Aerial crown-view tile of a tropical tree (Barro Colorado Island, Panama), acquired 20240611:
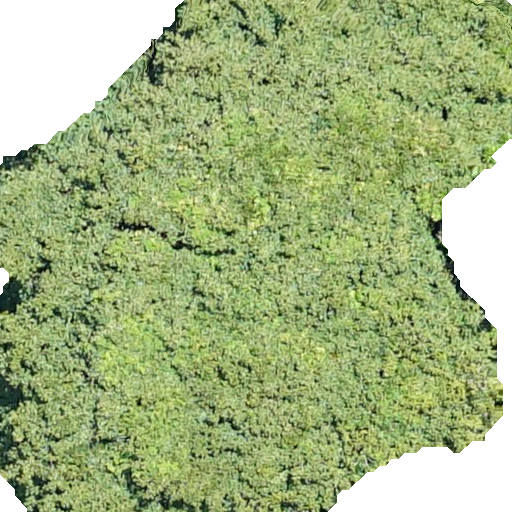
Species: Tachigali panamensis
GBIF accepted scientific name: Tachigali panamensis
Crown area: 398.591 m²